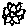
Label: flower